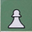
Piece: wP